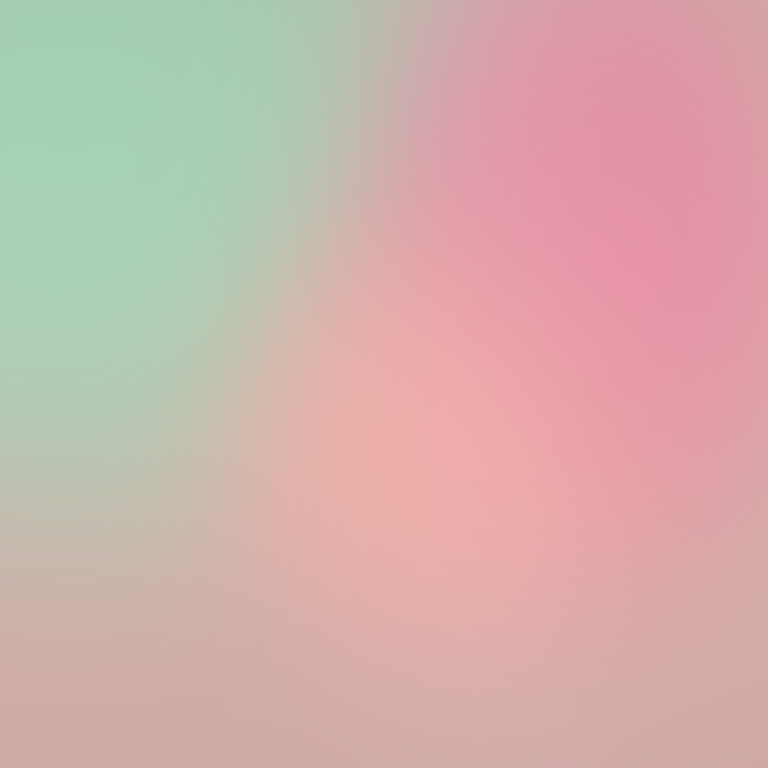
Abstract light effect, smooth gradient from soft mint to gentle pink, serene atmosphere, diffuse glow, no room, no furniture, no objects.